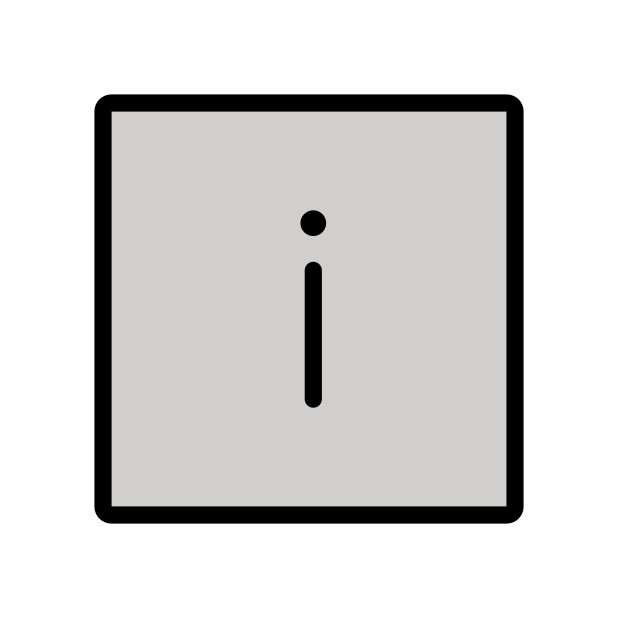
Emoji: ℹ
Name: information source
Unicode: 0x2139